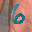
Label: 6